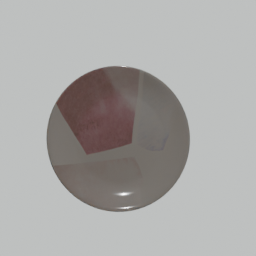
Label: tools